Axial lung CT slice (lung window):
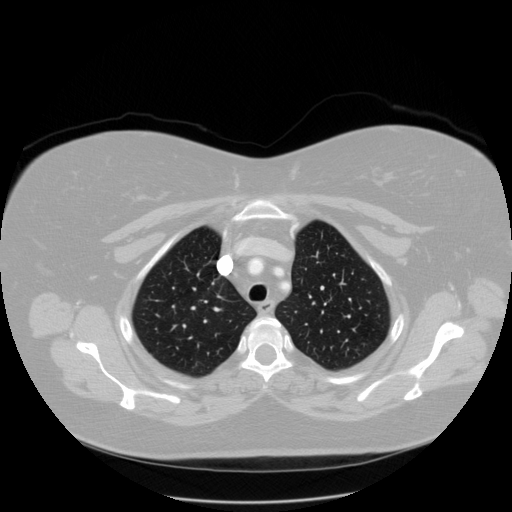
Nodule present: no